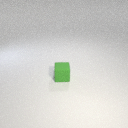
small green rubber cube